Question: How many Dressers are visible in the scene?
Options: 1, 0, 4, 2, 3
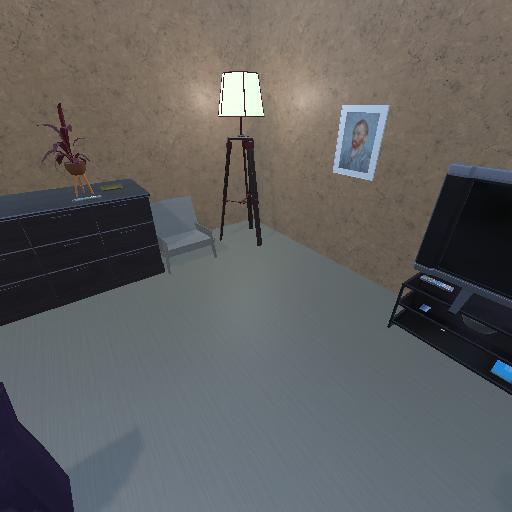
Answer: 1